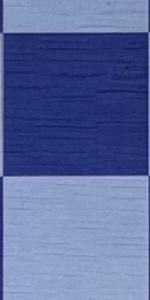
Label: Empty